Question: Sorry for asking stuff that's already been explained a lot but none of the solutions that I saw so far on StackOverflow is actually working for me(table-cell, text-align, vertical-align...nothing).
Here's the deal: all of my code is inside a #box div which is the one dealing with the centering and containing all the elements. The first div after this is #menu and it's like this:
'''
<div id="menu">
<img src="img/logo.jpg" alt="logo">
<ul>
<li>menu1</li>
<li>menu2</li>
<li>menu3</li>
<li>menu4</li>
<li>menu5</li>
</ul>
</div>
'''
Nothing special actually, it's pretty simple. My CSS looks like this:
'''
#menu {
background-color: #babadc;
height: 100px;
margin: 0 auto;
width: 1280px; }
#menu img {
float: left; }
#menu ul {
float: right;
list-style: none;
line-height: normal; }
#menu li {
display: table-cell;
padding-left: 20px;
vertical-align: middle; }
'''
Be ware that I'm using a basic to avoid most problems when I'll go test cross-browsing.
The problem here is no matter which of the solutions I try from StackOverflow, only the IMG or the UL vertically centers or they're slightly non-aligned.
what's the BEST WAY today to do such a simple task with html/css only(the img size won't change) and have a logo image and a menu on its right perfectly center on the vertical space in a div with known width and height?
I obviously cleaned cache, refreshed, did everything so I'm sure changes are taking effect...I'm just missing something really stupid probably but I really can't center both.
To better show what I want I made this, this should be really a basic menu setup yet something ain't working as expected. Here's my desired outcome, just remember I didn't write any rule to move img and #menu ul from the left/right borders because, obviously, right now they're on the side borders...I'll give margins later.

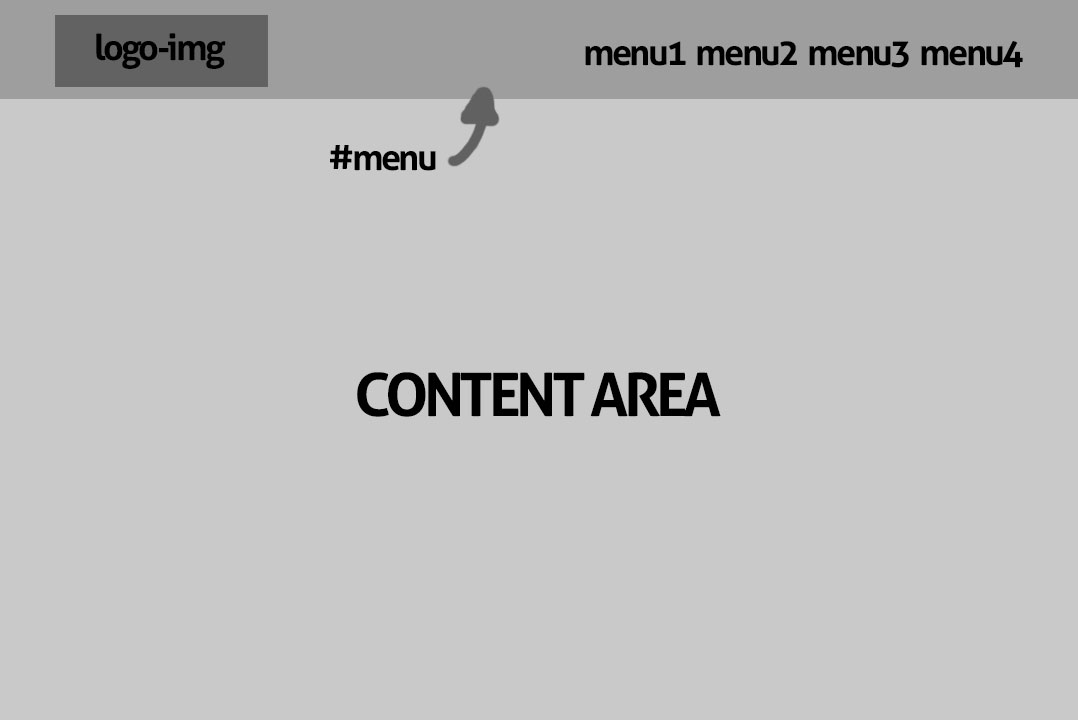
Answer: perhaps this is what you want? <URL>
you just need to make the 'li' to 'inline-block', add 'line-height' to the div '#menu' with the same value as 'height', and add style 'vertical-align: middle' to the 'img', here's the full 'CSS' needed with the same 'HTML' as yours
'''
#menu {
background-color: #babadc;
height: 100px;
line-height: 100px;
margin: 0 auto;
width: 1280px;
}
#menu img {
height: 50px;
vertical-align: middle;
}
#menu ul {
margin: 0;
float: right;
list-style: none;
}
#menu li {
display: inline-block;
padding-left: 20px;
/*vertical-align: middle; this is not needed because already declare line-height in parent*/
}
'''
note that the 'vertical-align: middle' for image work because it's following the other 'inline' or 'inline-block' element, and the 'inline' or 'inline-block' element is in the middle because of the 'line-height' that's set on the '#menu'. And you also need to make sure that the container 'width' is always greater then the total of 'image' width and 'ul' width for this to work